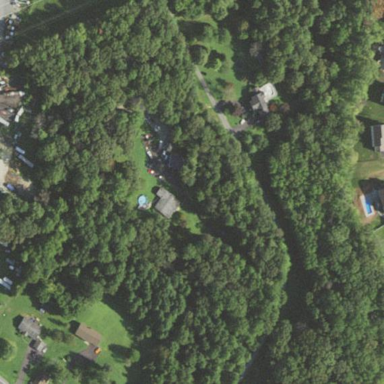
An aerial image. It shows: Beautiful woodland area.